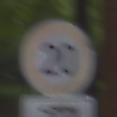
Verkehrszeichen: Geschwindigkeit20
Zusatzzeichen unten: HinweisDurchSinnbild23
Umgebung: Outdoor, Urban
Tageszeit: MorningAfternoon
Wetter: Overcast
Licht: Natural
Jahreszeit: NotSpecified
Kontrast: LowContrast